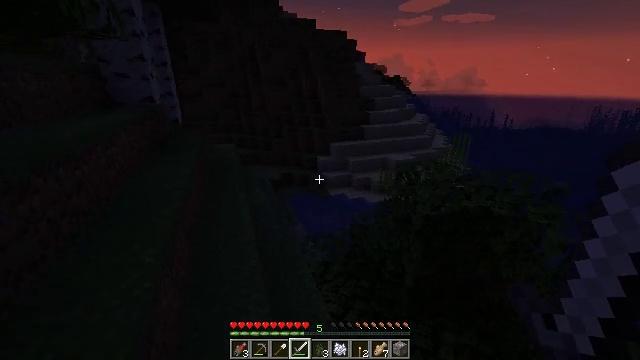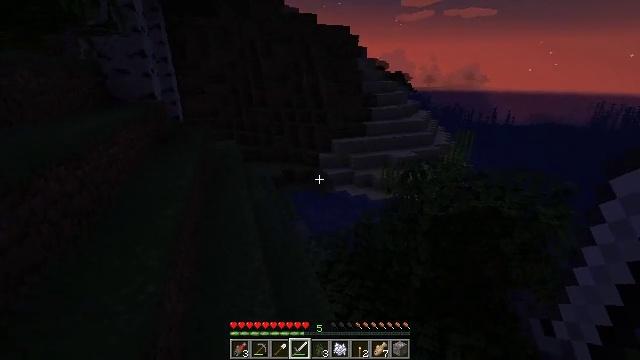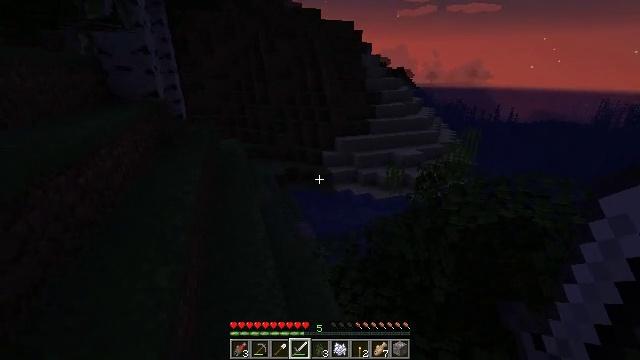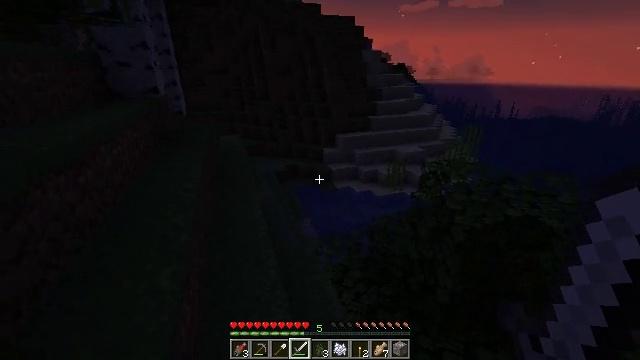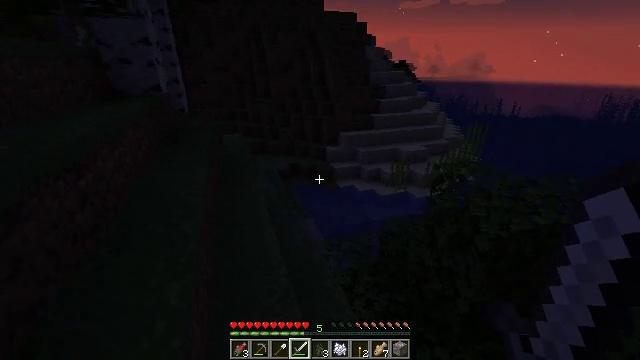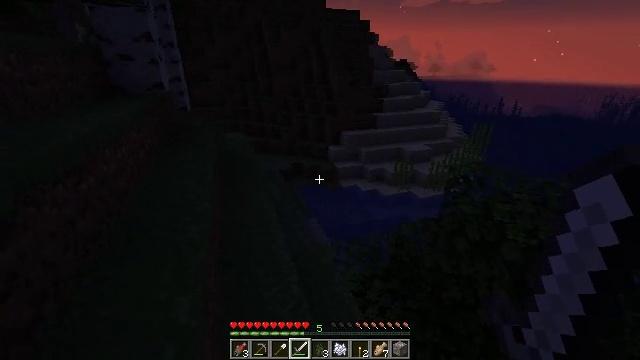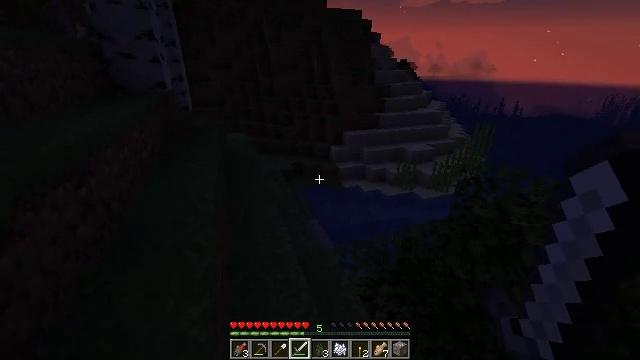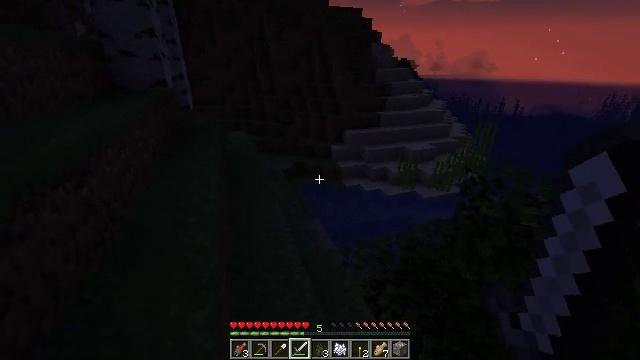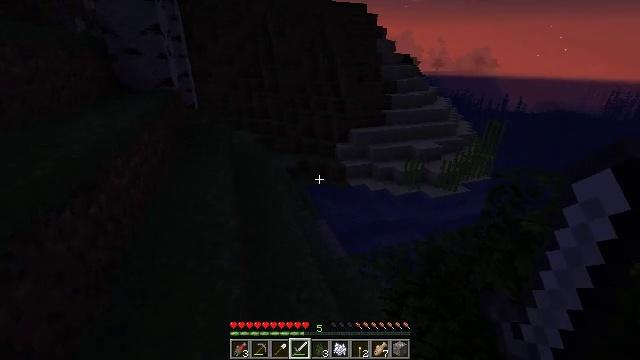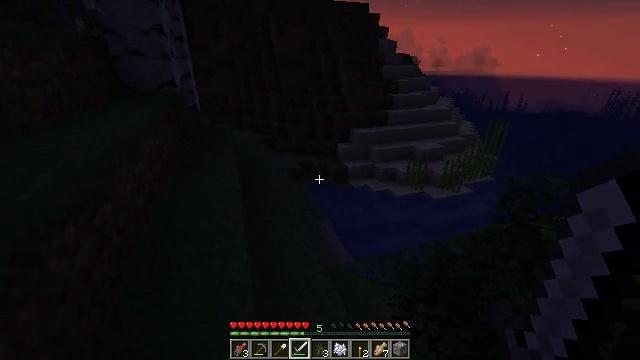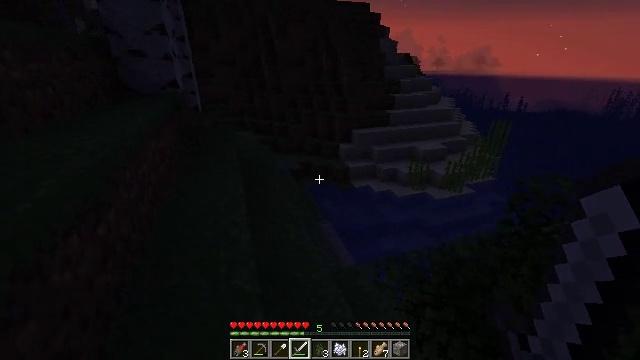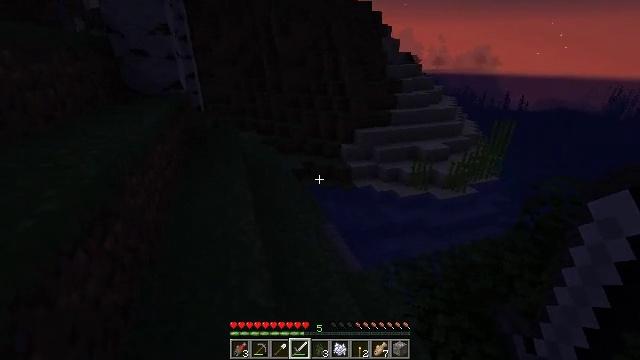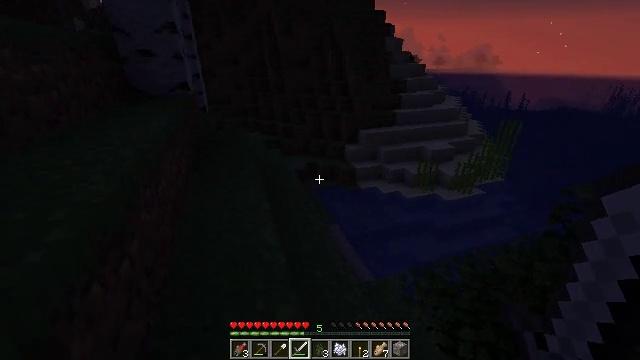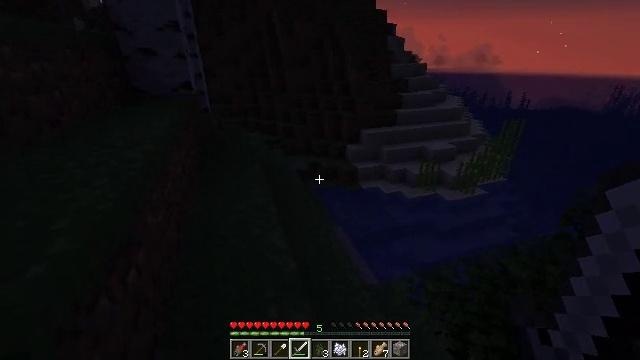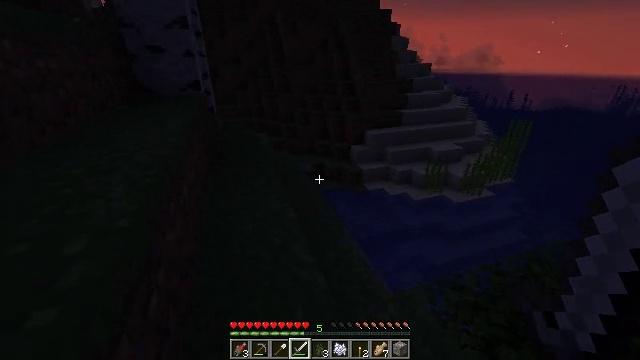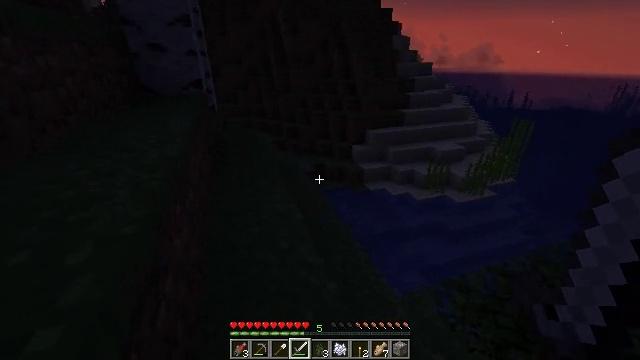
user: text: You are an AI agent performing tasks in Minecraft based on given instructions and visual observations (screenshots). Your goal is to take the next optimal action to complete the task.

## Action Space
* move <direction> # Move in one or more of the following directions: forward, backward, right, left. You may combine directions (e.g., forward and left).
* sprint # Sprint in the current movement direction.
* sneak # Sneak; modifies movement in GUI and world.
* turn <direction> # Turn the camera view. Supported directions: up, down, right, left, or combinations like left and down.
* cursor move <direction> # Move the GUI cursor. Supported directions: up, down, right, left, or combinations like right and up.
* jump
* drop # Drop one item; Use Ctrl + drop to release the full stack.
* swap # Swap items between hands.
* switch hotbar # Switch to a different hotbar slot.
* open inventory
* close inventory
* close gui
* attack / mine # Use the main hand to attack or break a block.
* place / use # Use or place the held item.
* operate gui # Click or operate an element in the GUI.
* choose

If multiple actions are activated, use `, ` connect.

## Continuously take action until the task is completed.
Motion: motion action
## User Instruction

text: Gather sugar cane for crafting.
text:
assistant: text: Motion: move forward and move left
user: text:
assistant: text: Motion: move forward and move left
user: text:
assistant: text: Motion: move forward and move left
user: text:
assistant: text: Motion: move forward and move left
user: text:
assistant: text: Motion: move forward and move left
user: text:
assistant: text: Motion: move forward and move left
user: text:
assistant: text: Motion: move forward and move left
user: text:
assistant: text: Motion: move forward and move left
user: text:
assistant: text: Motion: move forward and move left
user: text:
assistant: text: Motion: move forward and move left
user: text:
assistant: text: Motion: move forward and move left
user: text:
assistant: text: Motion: move forward and move left
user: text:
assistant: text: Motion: move forward and move left
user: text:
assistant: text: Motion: move forward and move left
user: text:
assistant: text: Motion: move forward and move left
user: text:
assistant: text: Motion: move forward and move left
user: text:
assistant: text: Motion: move forward and move left
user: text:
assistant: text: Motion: move forward and move left, turn left and up
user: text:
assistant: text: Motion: move forward and move left, turn up
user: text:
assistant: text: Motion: move forward and move left
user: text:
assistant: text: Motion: move forward
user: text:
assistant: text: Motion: move forward, turn left and up
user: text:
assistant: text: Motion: move forward, turn left and up
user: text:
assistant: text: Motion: move forward, turn left and up
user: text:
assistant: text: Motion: move forward, turn left and up
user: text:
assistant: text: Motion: move forward, turn up
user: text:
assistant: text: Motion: move forward, turn up
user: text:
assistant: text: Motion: move forward
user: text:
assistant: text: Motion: move forward
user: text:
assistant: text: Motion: move forward